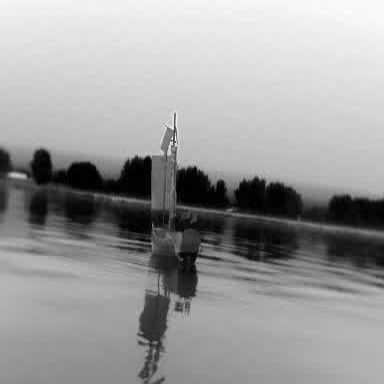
There is a sailboat in the infrared image.